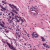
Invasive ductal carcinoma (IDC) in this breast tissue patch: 0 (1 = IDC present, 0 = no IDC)